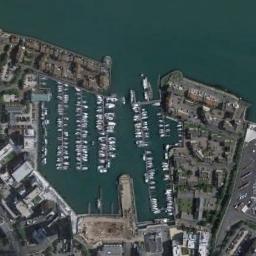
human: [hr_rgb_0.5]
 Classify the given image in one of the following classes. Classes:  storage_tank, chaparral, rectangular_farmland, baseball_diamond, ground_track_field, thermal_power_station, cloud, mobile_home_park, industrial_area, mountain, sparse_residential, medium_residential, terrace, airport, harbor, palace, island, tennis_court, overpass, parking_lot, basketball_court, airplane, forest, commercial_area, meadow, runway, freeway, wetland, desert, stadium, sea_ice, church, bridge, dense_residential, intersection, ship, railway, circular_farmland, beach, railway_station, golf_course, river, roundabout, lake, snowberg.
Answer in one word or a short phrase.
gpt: harbor